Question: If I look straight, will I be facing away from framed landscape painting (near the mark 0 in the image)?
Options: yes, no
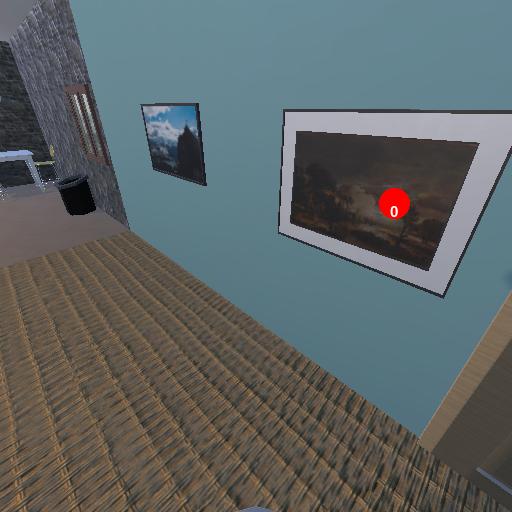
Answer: yes